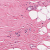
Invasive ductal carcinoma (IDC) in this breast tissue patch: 0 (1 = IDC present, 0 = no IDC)